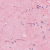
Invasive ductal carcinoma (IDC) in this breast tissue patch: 0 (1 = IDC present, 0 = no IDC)